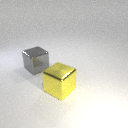
large gray metal cube to the left of large yellow metal cube